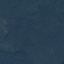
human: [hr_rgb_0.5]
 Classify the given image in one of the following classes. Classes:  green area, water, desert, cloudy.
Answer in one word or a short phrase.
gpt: green area